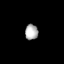
Tissue: lung
Cell type: Fibroblasts
Senescence score: 0.5903
Nuclear area (px): 199
Mean DAPI intensity: 173.246